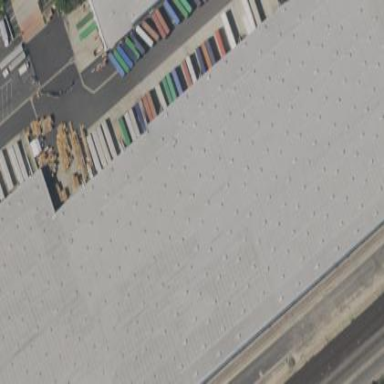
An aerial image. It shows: Warehouse.